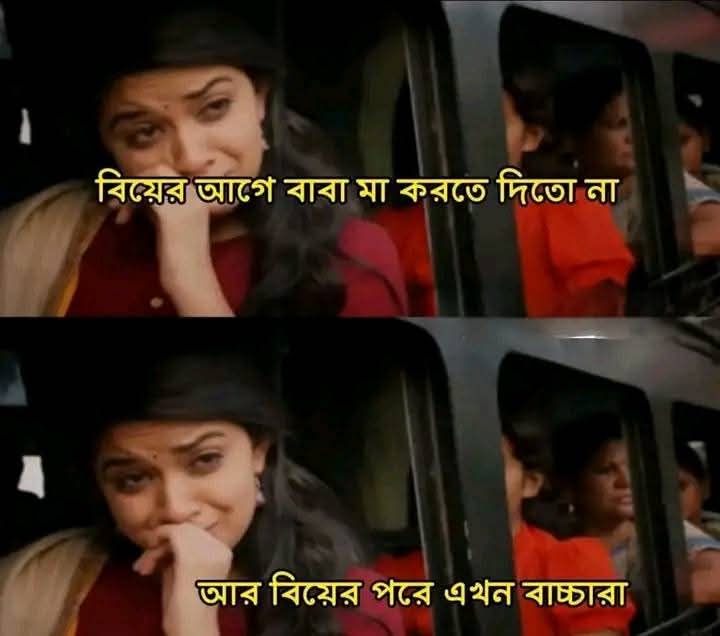
Text: বিয়ের আগে বাবা মা করতে দিতো না
আর বিয়ের পরে এখন বাচ্চারা
Label: Non Hate